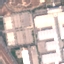
Land use / land cover class: Industrial